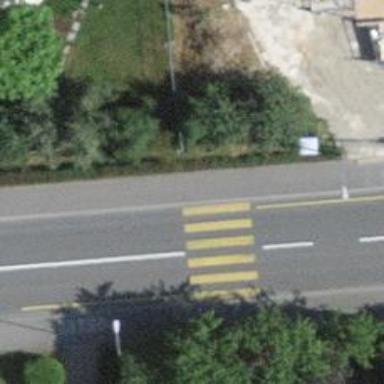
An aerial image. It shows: Pedestrian crossing with zebra markings on footway.